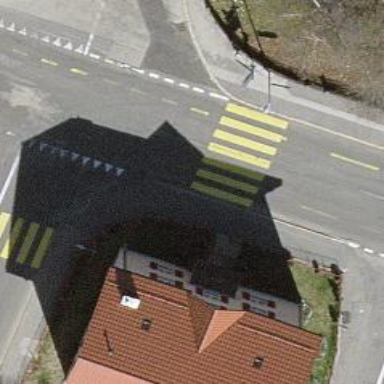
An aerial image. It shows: Marked crossing on asphalt footway.